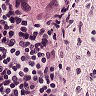
Metastatic tissue present: yes